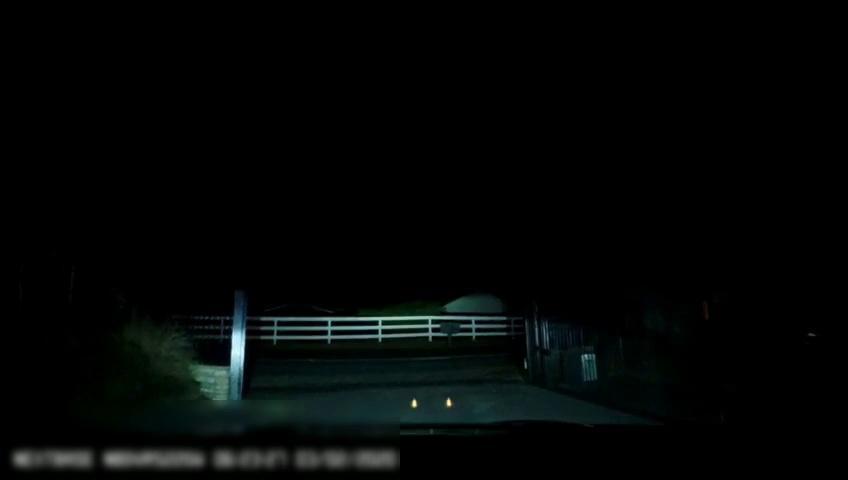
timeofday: Night
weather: Other
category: Drivable Space
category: Lanes | Alternate Lane